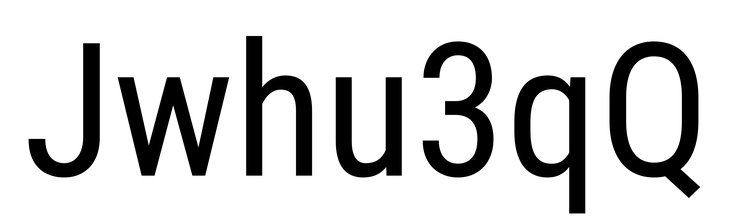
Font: Roboto_Condensed_Regular